Field crop: tomato
Growth stage: 1
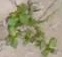
Species: portulaca